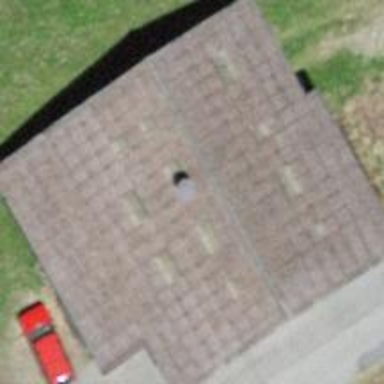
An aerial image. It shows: Rural barn.